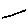
Label: line